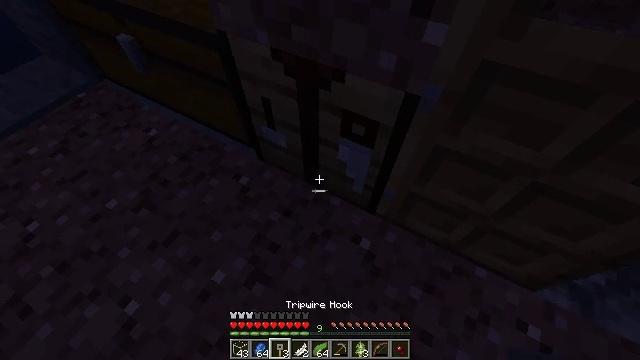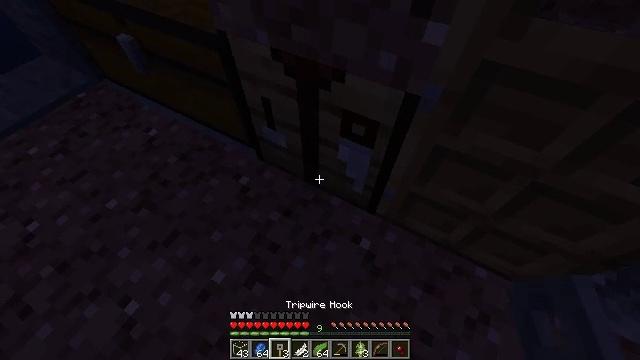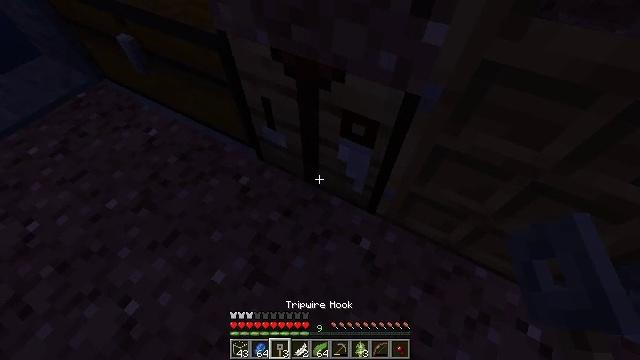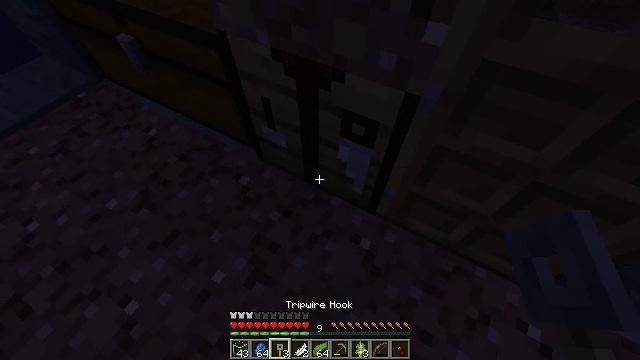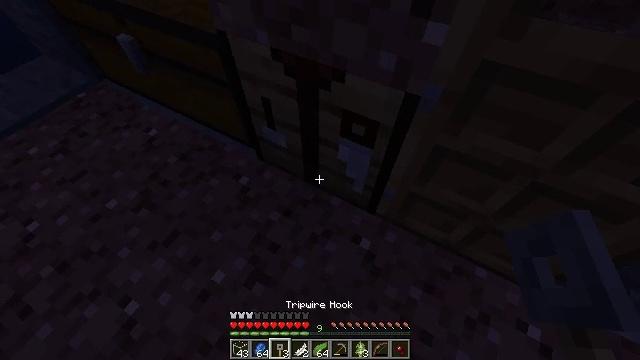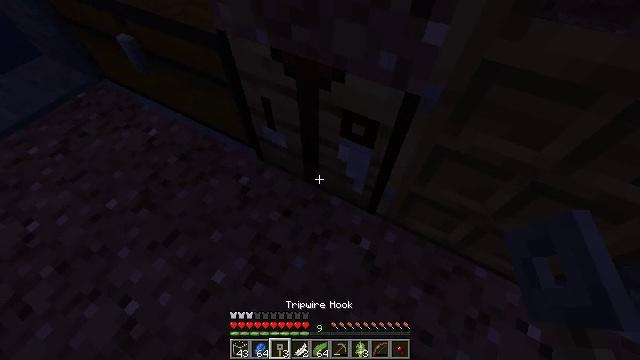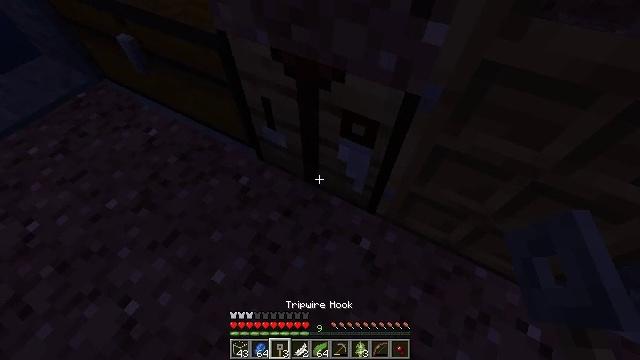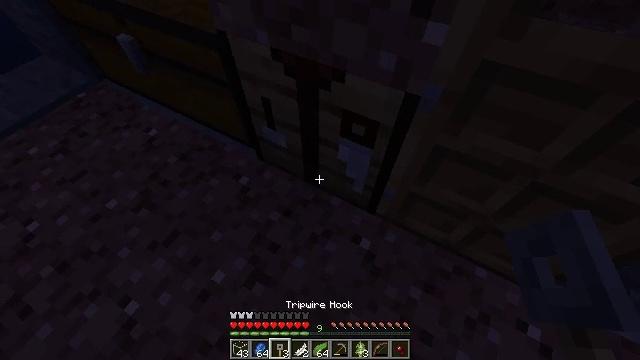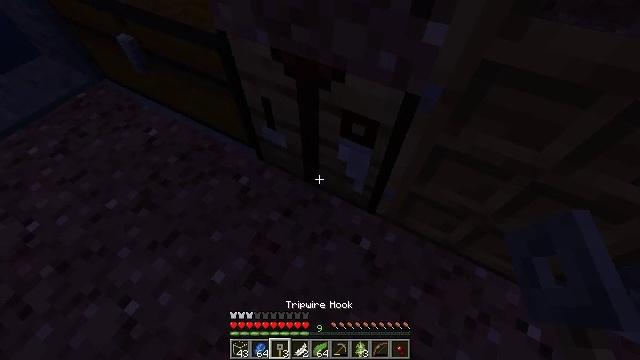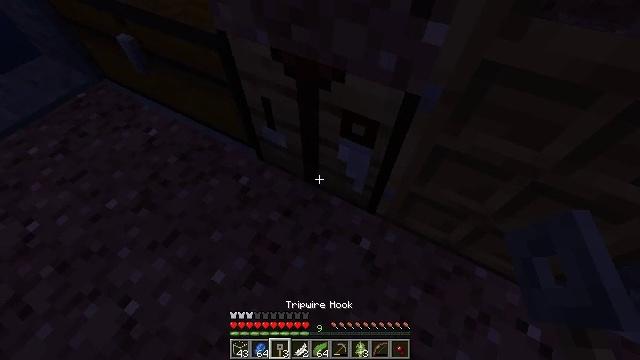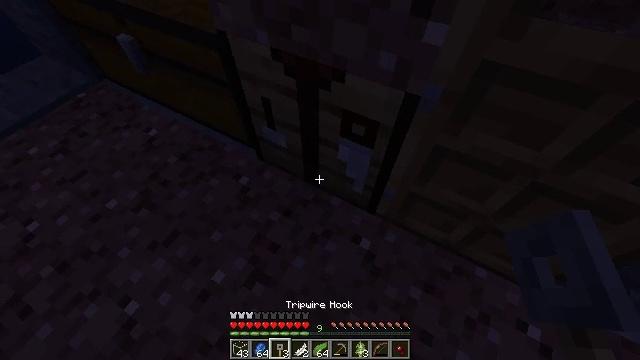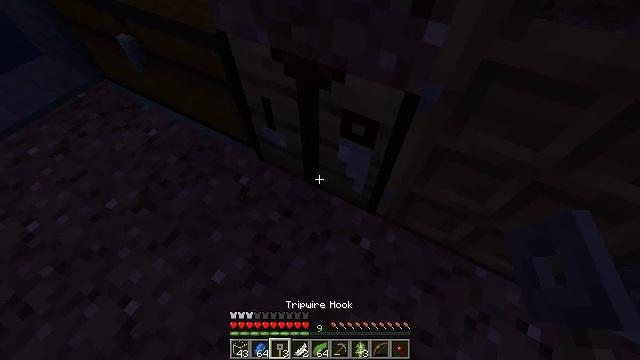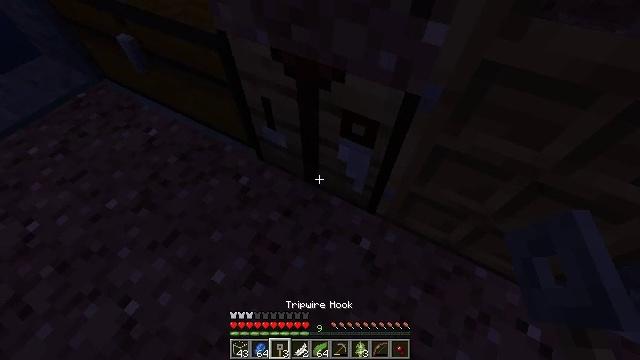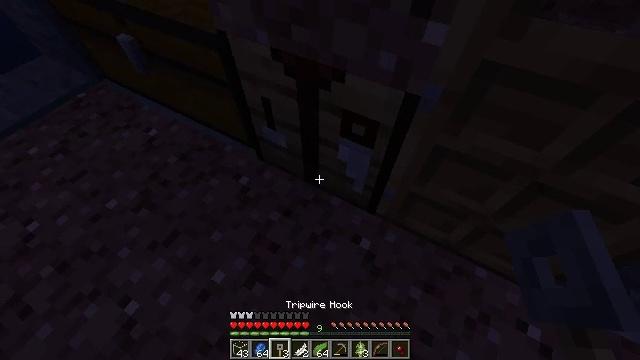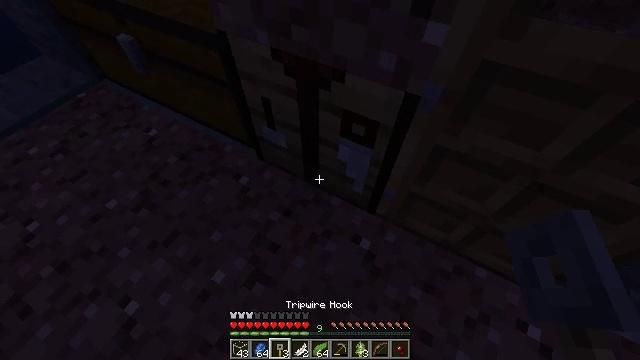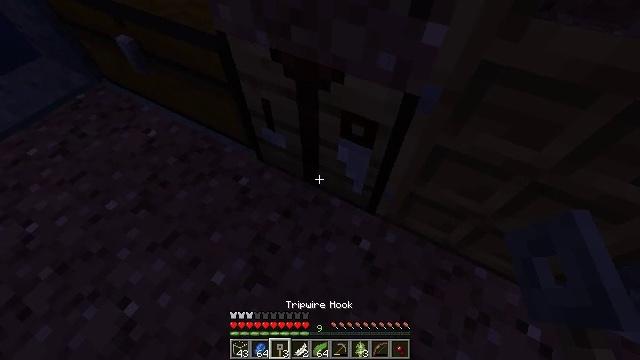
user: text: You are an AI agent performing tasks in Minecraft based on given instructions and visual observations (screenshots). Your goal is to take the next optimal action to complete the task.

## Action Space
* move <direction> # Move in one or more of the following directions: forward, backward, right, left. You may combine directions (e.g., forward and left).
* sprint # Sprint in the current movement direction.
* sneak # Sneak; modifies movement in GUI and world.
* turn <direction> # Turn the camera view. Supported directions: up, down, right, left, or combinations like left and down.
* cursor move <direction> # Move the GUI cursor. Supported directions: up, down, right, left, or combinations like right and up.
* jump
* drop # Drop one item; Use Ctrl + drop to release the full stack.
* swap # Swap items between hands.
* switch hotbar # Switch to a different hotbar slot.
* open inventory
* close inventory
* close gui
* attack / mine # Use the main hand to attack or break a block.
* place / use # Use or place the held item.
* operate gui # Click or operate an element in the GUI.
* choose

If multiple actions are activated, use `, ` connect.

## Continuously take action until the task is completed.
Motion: motion action
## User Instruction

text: Attack the piston to remove it.
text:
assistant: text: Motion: no_op
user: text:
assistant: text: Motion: no_op
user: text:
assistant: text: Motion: no_op
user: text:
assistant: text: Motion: no_op
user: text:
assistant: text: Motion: no_op
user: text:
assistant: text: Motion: no_op
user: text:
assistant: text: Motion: no_op
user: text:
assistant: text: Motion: no_op
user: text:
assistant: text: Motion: no_op
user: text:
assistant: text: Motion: no_op
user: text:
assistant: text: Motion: no_op
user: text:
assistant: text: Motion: no_op
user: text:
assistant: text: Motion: no_op
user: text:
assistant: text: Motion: no_op
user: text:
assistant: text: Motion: no_op
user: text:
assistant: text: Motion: turn up
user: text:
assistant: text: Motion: turn right and up
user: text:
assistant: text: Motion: turn right and up
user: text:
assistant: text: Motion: turn right and up
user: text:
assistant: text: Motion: no_op
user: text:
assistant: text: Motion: no_op
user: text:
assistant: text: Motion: move back
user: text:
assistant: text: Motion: move back
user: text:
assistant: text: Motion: move back and move right
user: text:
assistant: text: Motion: move back and move right, turn up
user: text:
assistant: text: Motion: move back and move right, turn up
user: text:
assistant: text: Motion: move back and move right, turn up
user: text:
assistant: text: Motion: move back and move right, turn left and up
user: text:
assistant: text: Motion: move back and move right, turn left and up
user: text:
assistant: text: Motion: move back and move right, turn left and up